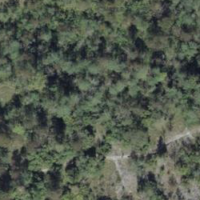
EUNIS habitat code: 32
Species observed at this site:
Salvia glutinosa
Corylus avellana